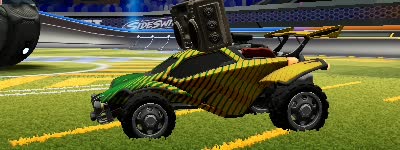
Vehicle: octane